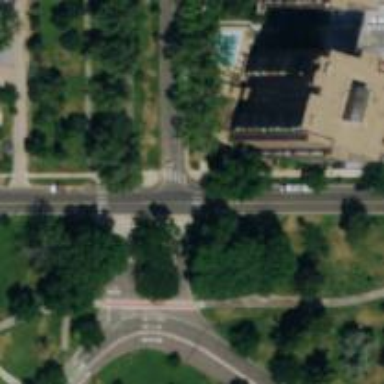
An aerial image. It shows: Uncontrolled crossing on the road.